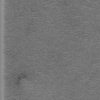
Label: not_dusty